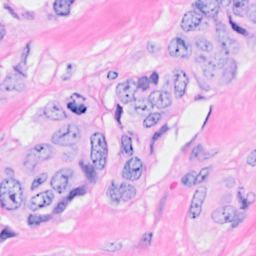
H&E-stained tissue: Breast